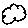
Label: cloud